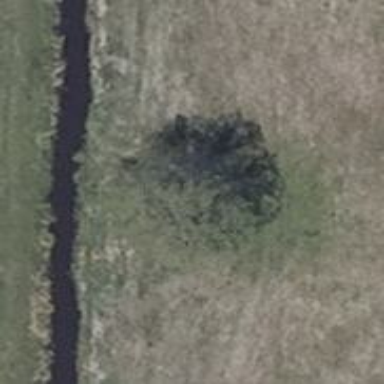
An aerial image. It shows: Deciduous broadleaved tree.